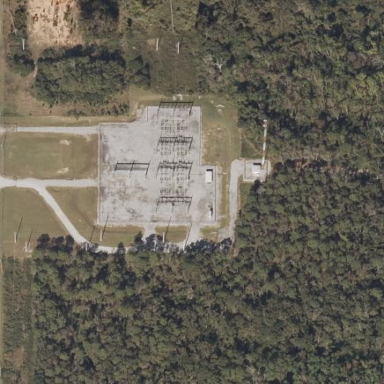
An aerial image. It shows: Substation for switching with surrounding fence.